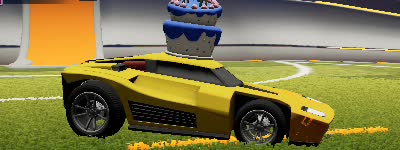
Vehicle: breakout